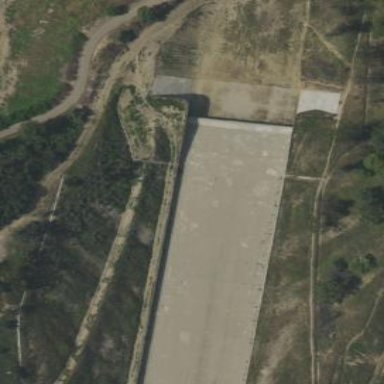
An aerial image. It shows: Dam across waterway.